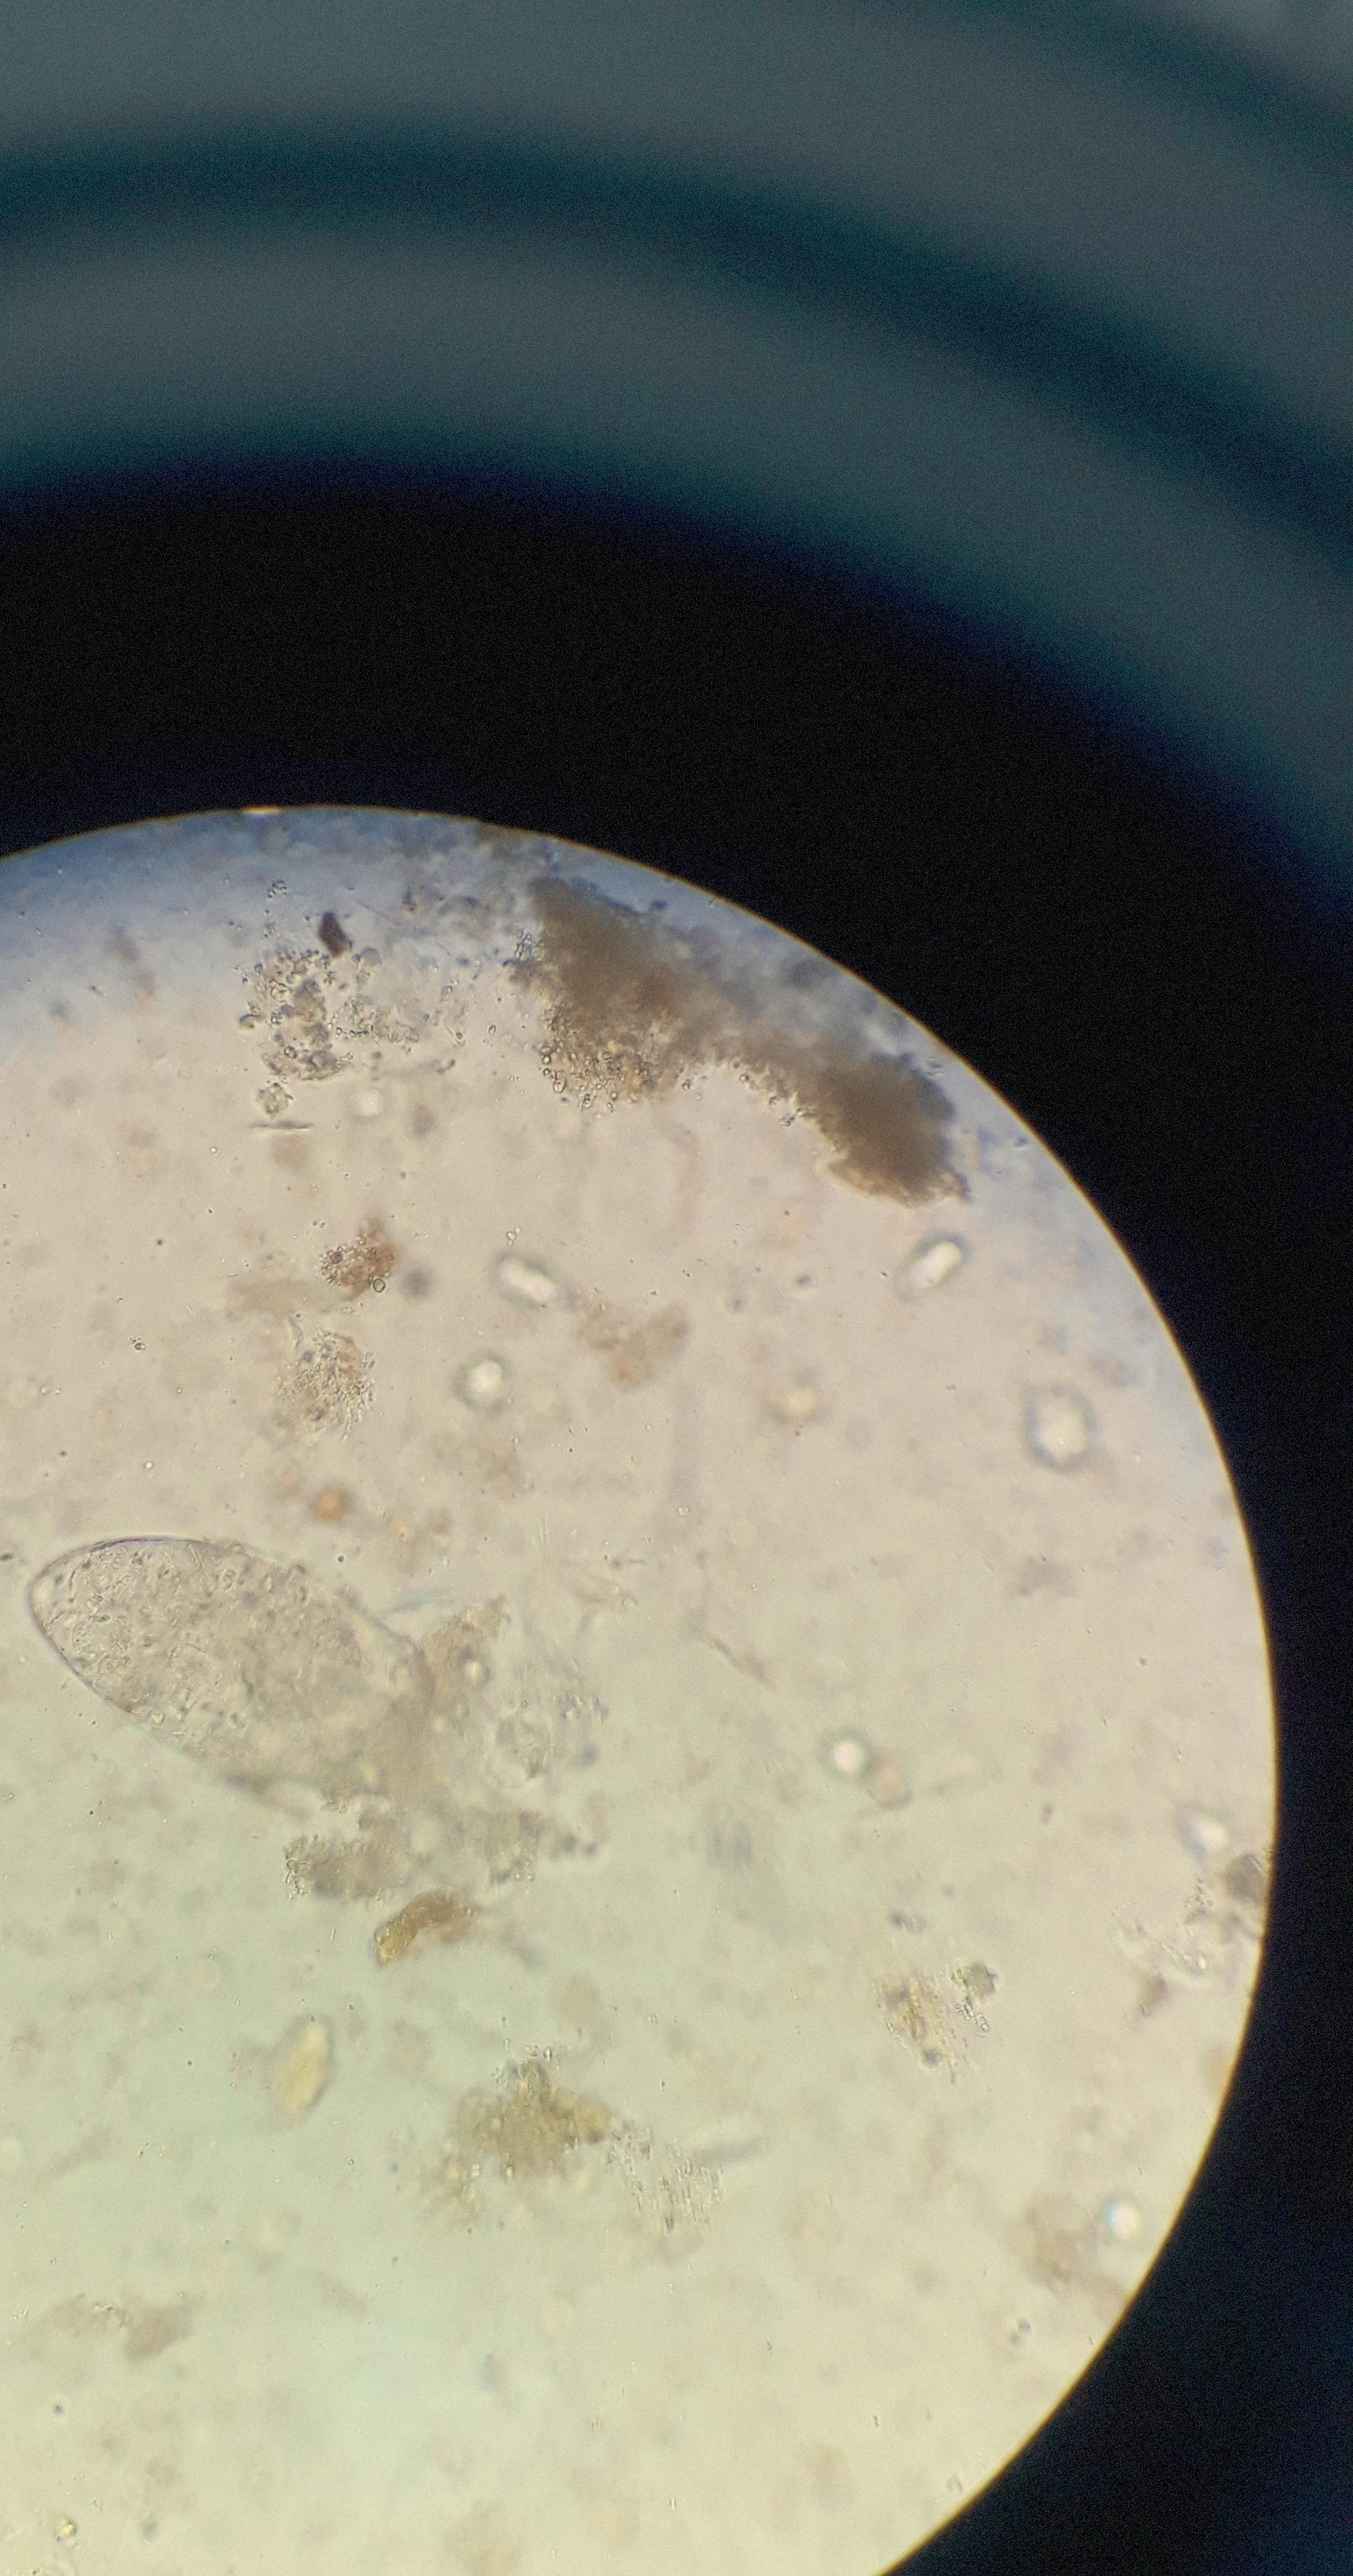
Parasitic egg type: Fasciolopsis buski